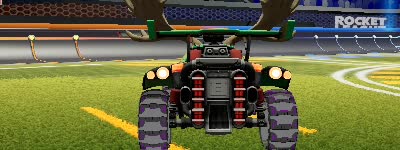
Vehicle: octane